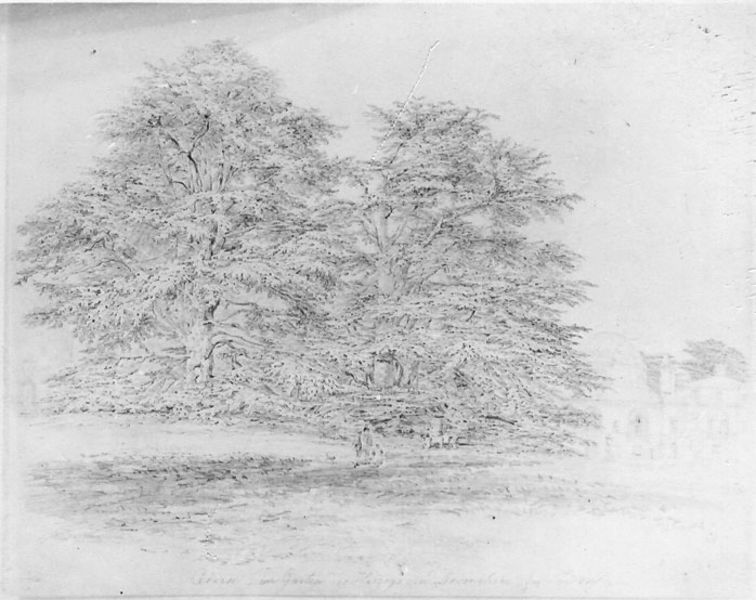
Titel: Zedern im Garten des Herzogs von Devonshire bei London
Künstler: Franz Abresch
Standort: Karlsruhe
Institution: Staatliche Kunsthalle Karlsruhe
Schlagwörter: baum, blätter, himmel, laub, schatten, wasser, weiß, bäume, grün, landschaft, stadt, äste, fenster, grau, hell, holz, kreide, licht, pastell, schwarz, skizze, zeichnung, gebäude, gras, haus, park, rasen, schloss, wiese, architektur, mensch, bild, signatur, ast, feld, häuser, kalt, natur, spiegelung, stamm, zweige, wald, schornstein, garten, schrift, papier, fassade, zwei, nebel, schattierung, herbst, weis, signiert, tannen, draussen, stimmung, fein, dünn, unscharf, foto, punkte, palast, links, minimalistisch, lichtung, schraffur, radierung, schrafur, schwarzweiß, text, bleistift, laubbaum, tanne, entwurf, gravur, trüb, villa, verwischt, kiefer, geäst, wanderer, rinde, laubbäume, nadelbäume, nadeln, eiche, pinie, undeutlich, eichen, schemen, kupferstich, grautöne, blaß, buche, zeichnungen, graphit, mittig, schwazr, verblichen, eschen, baumpaar, 1750, luzide, garten+, er1750, oder später